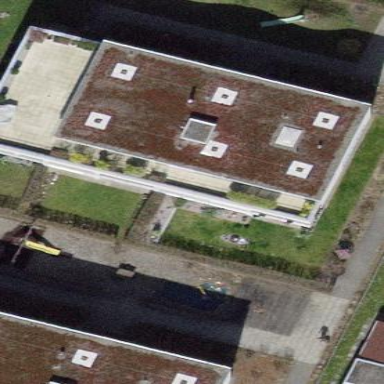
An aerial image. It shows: Residential building.